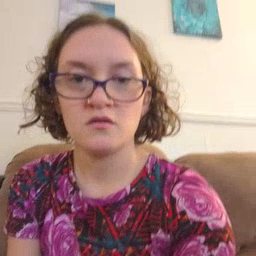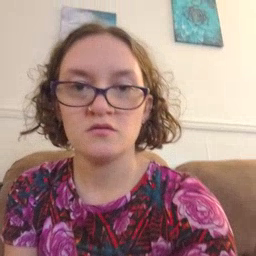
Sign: fall